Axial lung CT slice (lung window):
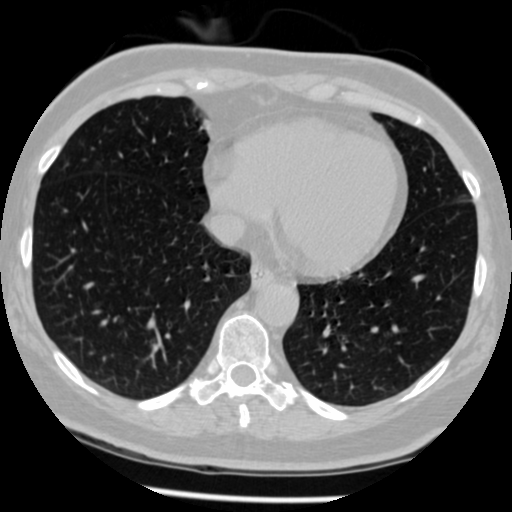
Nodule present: no